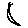
Label: moon